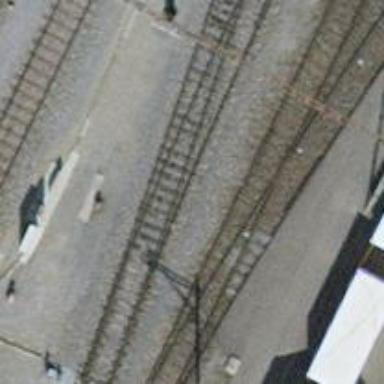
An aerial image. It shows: Yard with single rail track. The railway track is electrified with contact line for service purposes.